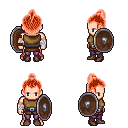
a pixel art fantasy rpg character, male body template, human, light skin, leather chest armor, magenta pants, red short topknot hairstyle, white cloth bandages, maroon shoes, shield, four views (front, back, left, right), 2x2 character sprite sheet, small pixel art, hard edges, no anti-aliasing